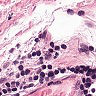
Metastatic tissue present: no